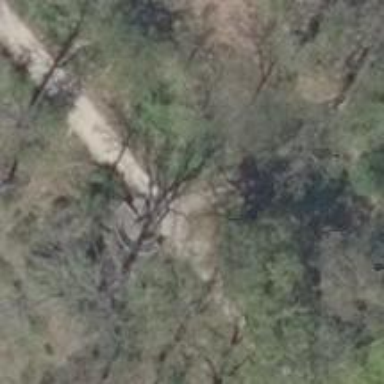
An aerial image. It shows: Compacted path road.